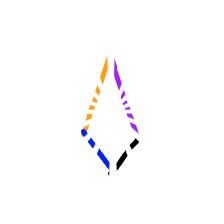
Shape: kite